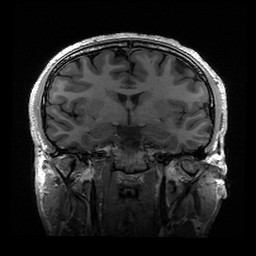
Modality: T1w
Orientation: coronal